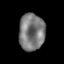
Tissue: prostate
Cell type: T cells
Senescence score: 0.3559
Nuclear area (px): 938
Mean DAPI intensity: 121.482